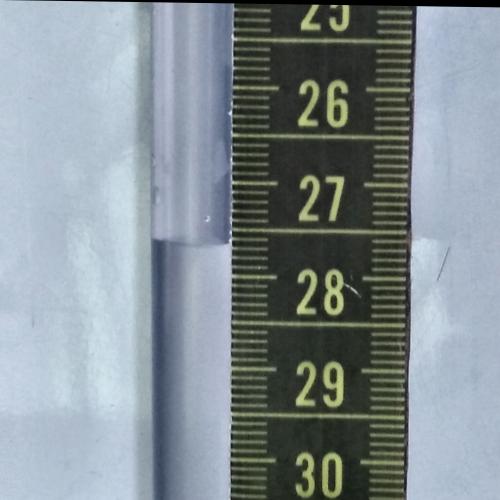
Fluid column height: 27.7 cm